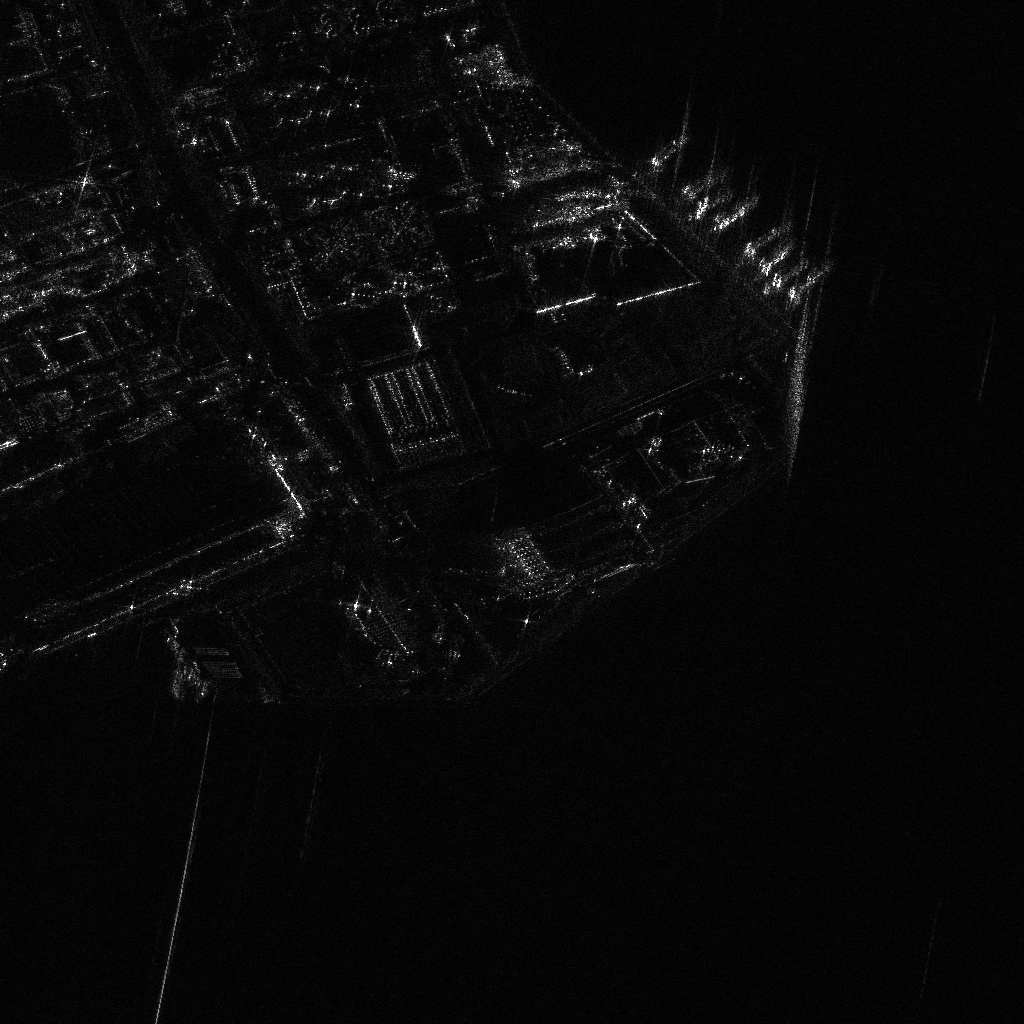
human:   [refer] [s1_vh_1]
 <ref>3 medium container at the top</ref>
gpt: <box>[[63, 12, 65, 17, 54], [68, 16, 70, 21, 54], [67, 14, 68, 20, 54]]</box>

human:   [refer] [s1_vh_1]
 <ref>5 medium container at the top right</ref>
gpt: <box>[[77, 24, 79, 30, 54], [70, 17, 72, 23, 54], [75, 23, 77, 29, 54], [73, 20, 75, 26, 54], [74, 22, 76, 27, 54]]</box>